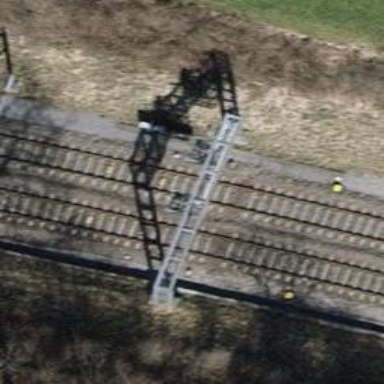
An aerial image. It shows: Railway signal.